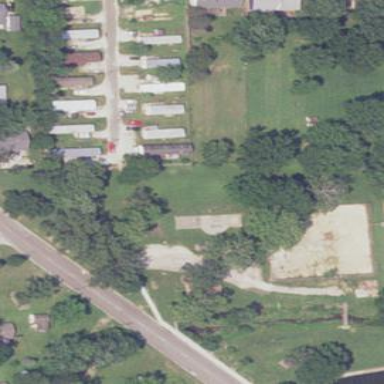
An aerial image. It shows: Residential area designated as trailer park.